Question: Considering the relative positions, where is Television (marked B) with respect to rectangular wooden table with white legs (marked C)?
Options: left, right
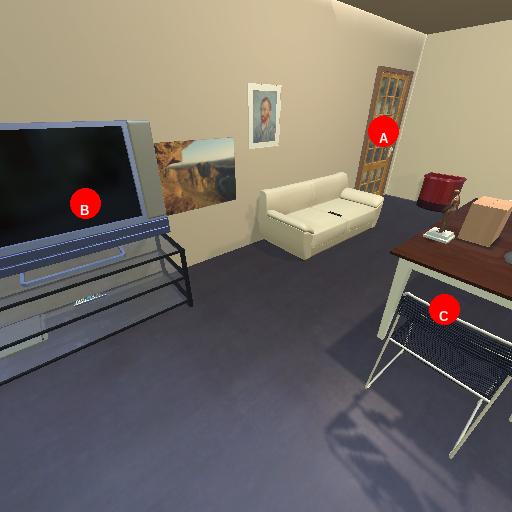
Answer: left